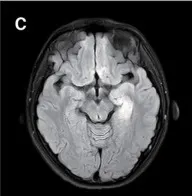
Electroencephalogram (EEG) and changes in brain magnetic resonance imaging (MRI) of patient 1. MRI T2/fluid-attenuated inversion recovery (FLAIR) hyperintensities in the hippocampal gyrus in the left medial temporal lobe (B and C).
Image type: radiology (mri)